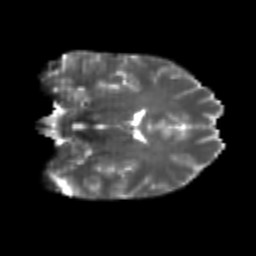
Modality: T2w
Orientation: coronal
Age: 23
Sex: male
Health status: healthy
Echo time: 0.074 s